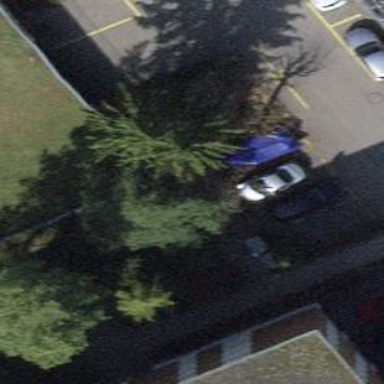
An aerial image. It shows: Parking available on the street side.